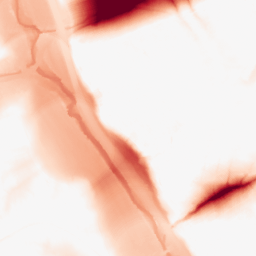
Category: morphological
Decomposition family: tophat
Decomposition parameters: size: 50
mode: black
Upsampling method: regularized
Upsampling parameters: scale: 4
lambda_reg: 0.001
Upsampling scale: 4